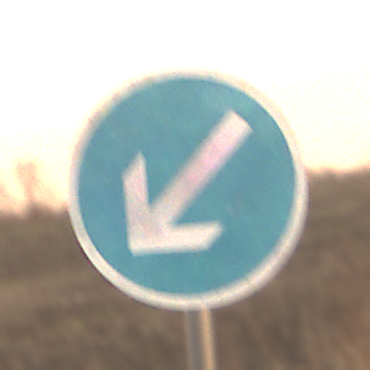
Verkehrszeichen: VorgeschriebeneVorbeifahrtLinks
Umgebung: Outdoor, Nature
Tageszeit: SunriseSunset
Wetter: PartlyCloudy
Licht: Natural
Jahreszeit: NotSpecified
Kontrast: LowContrast